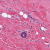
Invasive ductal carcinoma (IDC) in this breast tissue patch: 0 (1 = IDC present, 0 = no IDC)